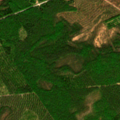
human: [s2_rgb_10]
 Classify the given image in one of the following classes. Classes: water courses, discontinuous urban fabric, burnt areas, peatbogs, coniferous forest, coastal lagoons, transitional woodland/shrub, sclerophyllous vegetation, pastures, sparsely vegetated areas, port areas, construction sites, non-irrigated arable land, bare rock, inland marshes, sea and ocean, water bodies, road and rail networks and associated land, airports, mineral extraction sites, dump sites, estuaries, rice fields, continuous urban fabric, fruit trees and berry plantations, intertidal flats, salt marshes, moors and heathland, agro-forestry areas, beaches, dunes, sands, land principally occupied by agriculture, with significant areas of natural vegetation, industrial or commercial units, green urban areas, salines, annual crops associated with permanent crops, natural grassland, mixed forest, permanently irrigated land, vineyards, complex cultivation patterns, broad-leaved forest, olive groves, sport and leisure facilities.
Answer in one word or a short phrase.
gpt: mixed forest, transitional woodland/shrub